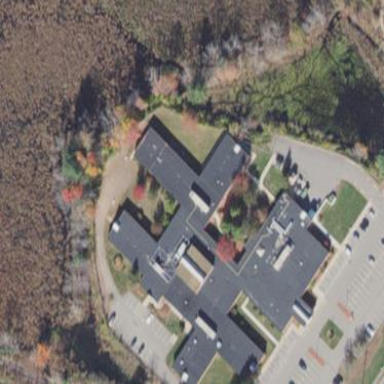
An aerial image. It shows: Clinic building offering healthcare services.